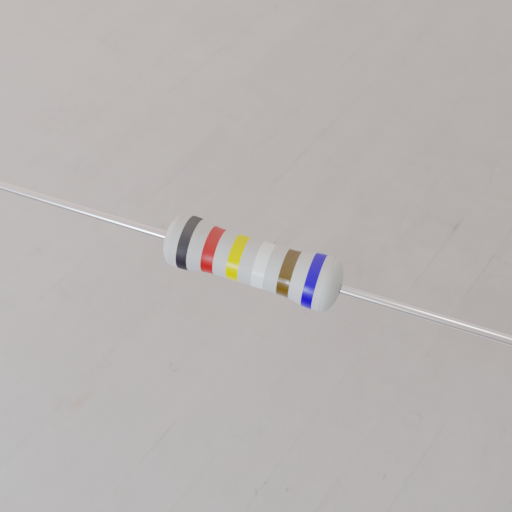
Resistor colour bands (in order): black, red, yellow, white, brown, blue